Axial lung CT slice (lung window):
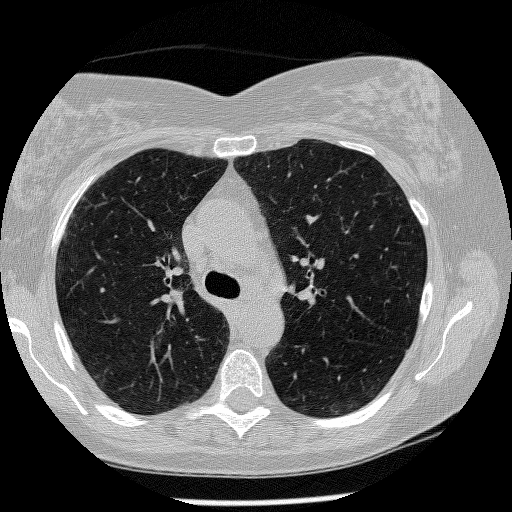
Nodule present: no